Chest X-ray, AP view. Patient: 19 years old, sex F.
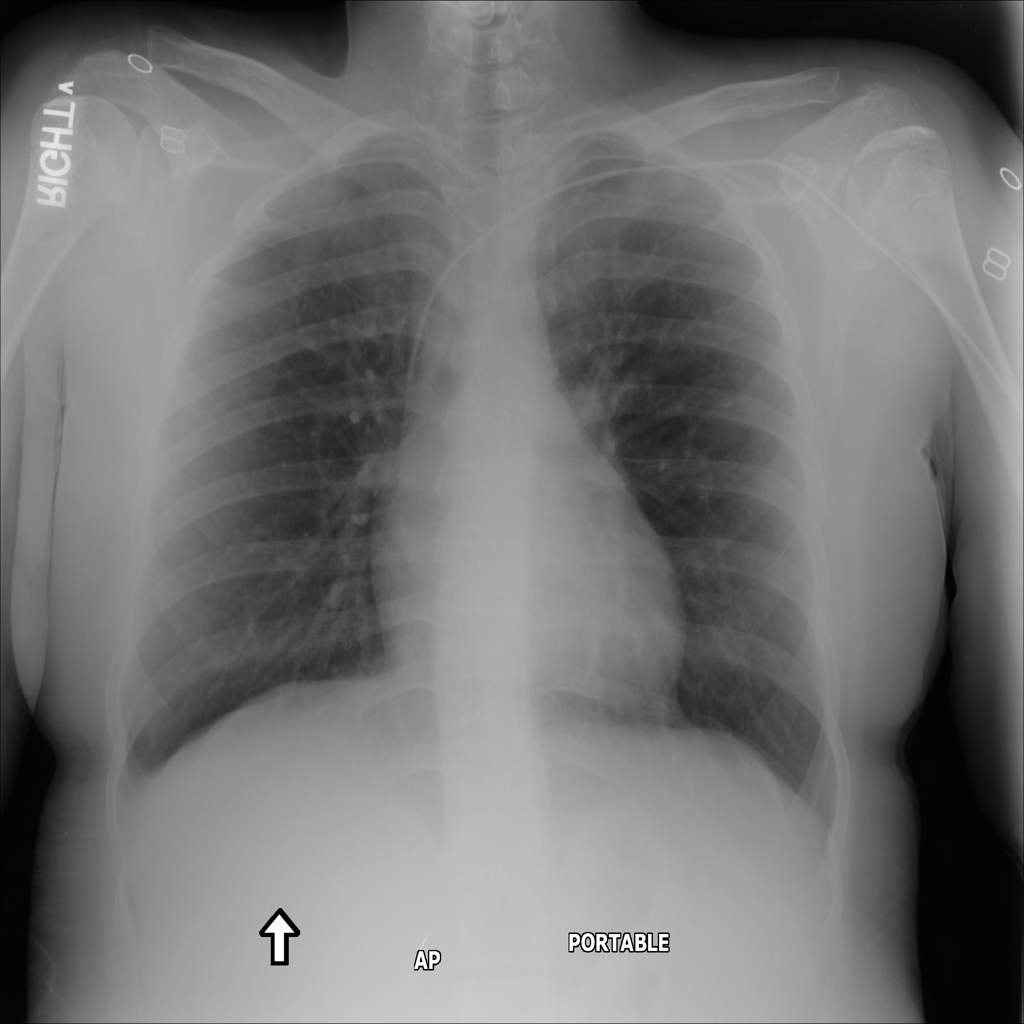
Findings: No Finding